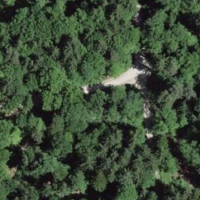
EUNIS habitat code: 41
Species observed at this site:
Campanula trachelium